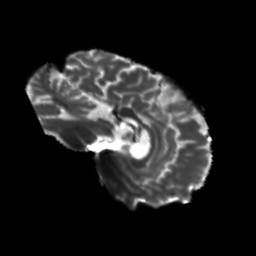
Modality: T2w
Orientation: sagittal
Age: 70
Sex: male
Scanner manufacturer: siemens
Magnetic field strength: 3 T
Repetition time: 5.47 s
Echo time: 0.0854 s